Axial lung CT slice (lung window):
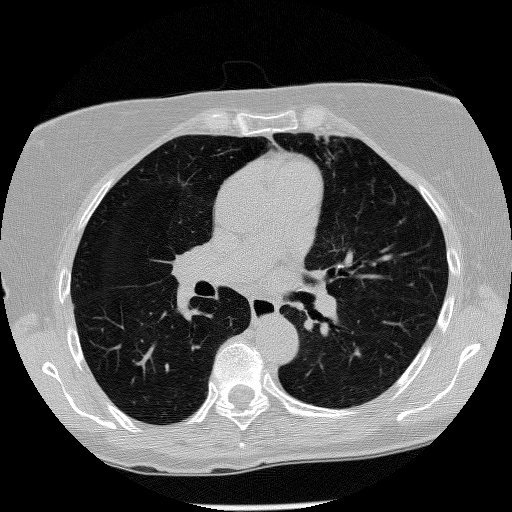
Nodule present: no